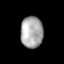
Tissue: prostate
Cell type: T cells
Senescence score: 0.3502
Nuclear area (px): 689
Mean DAPI intensity: 168.887